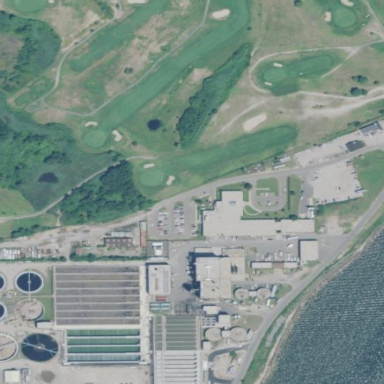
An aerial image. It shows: Wastewater plant.